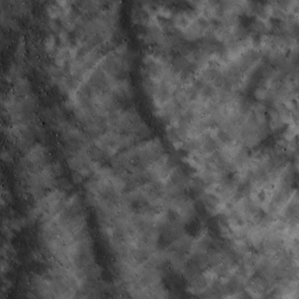
Label: non_frost